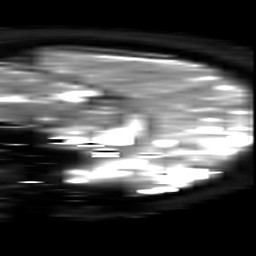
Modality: T2starmap
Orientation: sagittal
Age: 34
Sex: male
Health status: ill